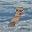
Label: 1